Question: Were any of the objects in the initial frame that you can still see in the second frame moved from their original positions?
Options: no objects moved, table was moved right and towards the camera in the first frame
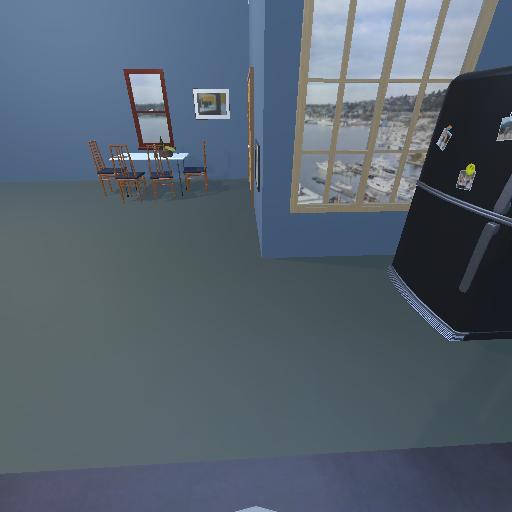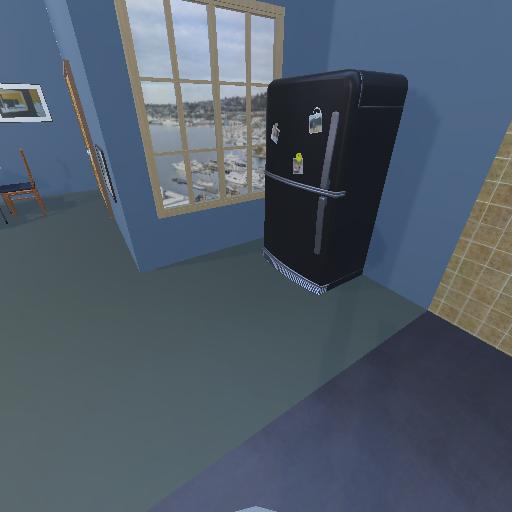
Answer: no objects moved